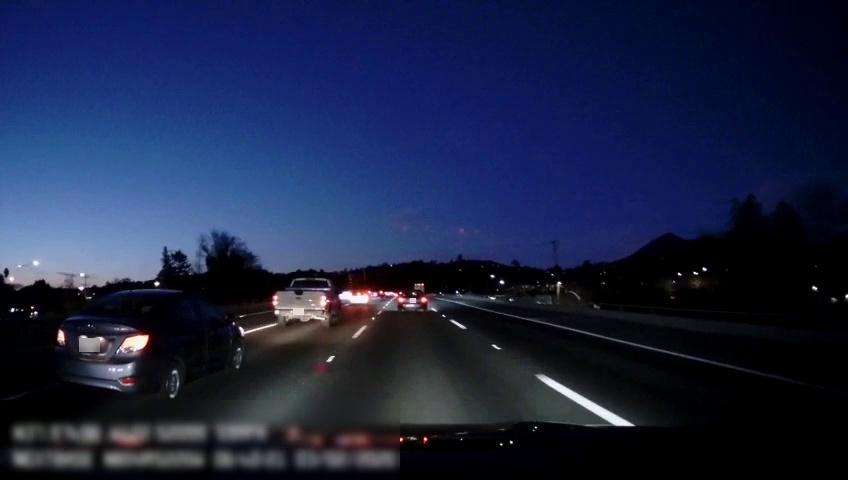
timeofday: Night
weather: Other
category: Drivable Space
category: Vehicles | Car
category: Vehicles | SUV
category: Vehicles | Car
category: Vehicles | Car
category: Vehicles | Truck
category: Vehicles | Car
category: Vehicles | Truck
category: Lanes | Alternate Lane
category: Lanes | Alternate Lane
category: Lanes | Current Lane
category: Lanes | Current Lane
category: Lanes | Alternate Lane